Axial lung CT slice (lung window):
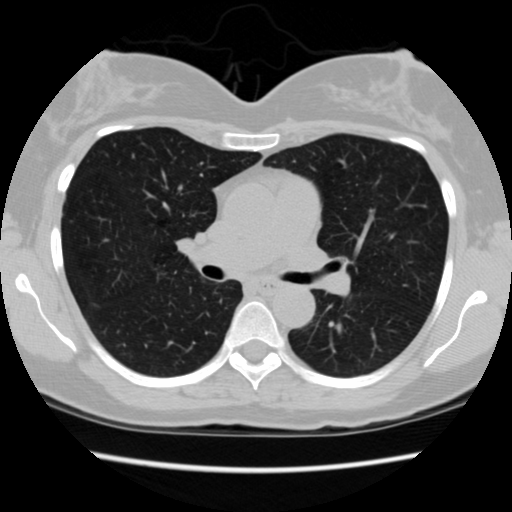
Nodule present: no